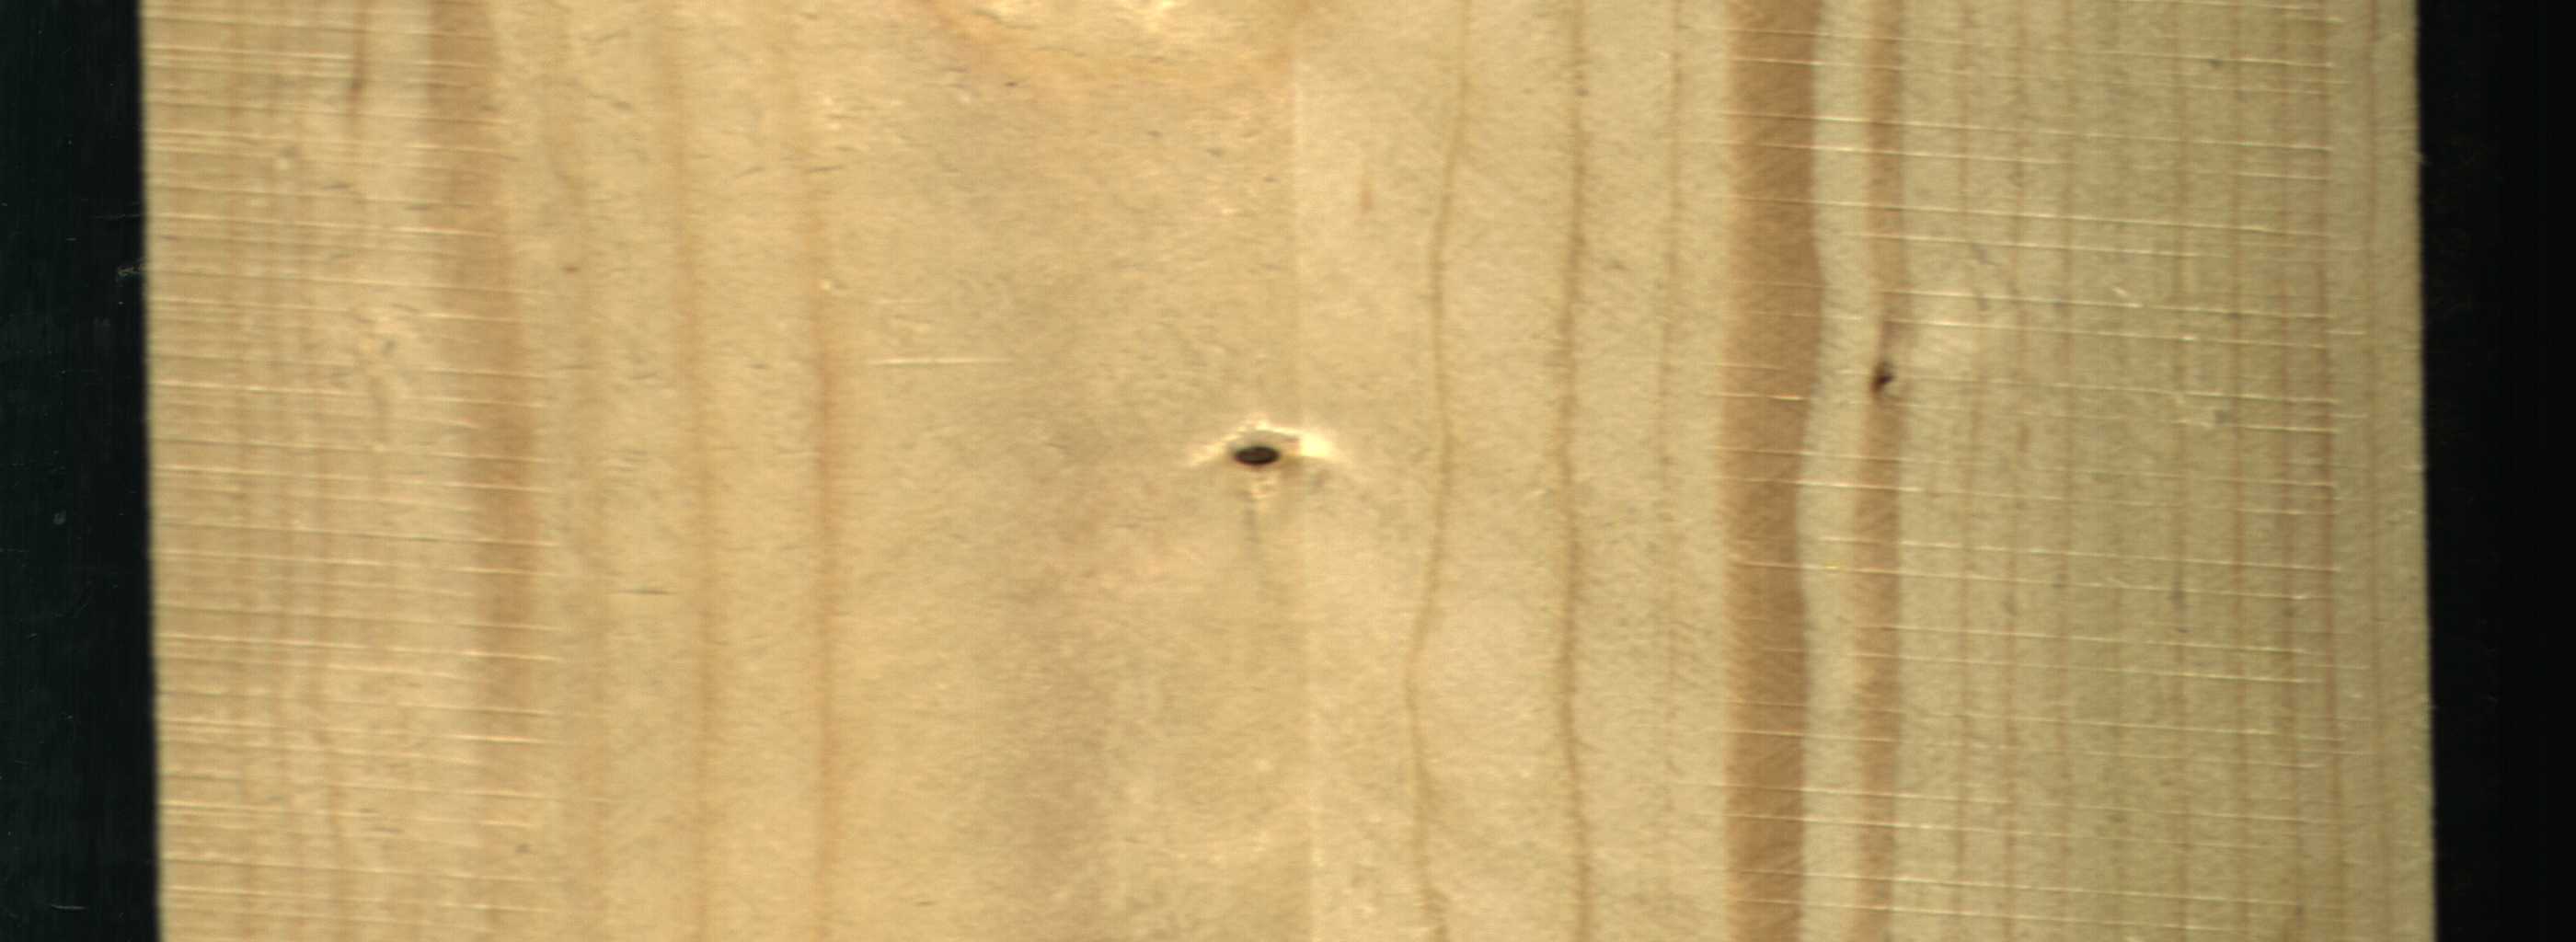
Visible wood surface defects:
Dead_Knot